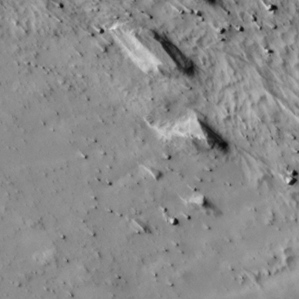
Label: non_frost